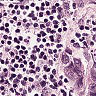
Metastatic tissue present: yes